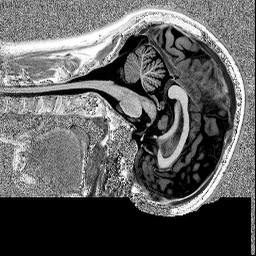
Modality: MP2RAGE
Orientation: sagittal
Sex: female